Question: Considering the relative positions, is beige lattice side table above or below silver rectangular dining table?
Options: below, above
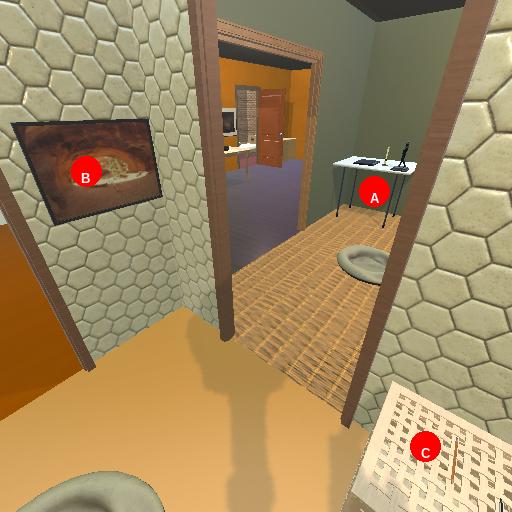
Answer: below